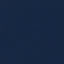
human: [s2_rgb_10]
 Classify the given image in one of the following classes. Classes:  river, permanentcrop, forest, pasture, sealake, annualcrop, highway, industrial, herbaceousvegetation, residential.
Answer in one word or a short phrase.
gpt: SeaLake